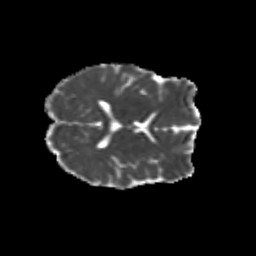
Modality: MD
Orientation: axial
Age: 31
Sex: female
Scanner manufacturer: siemens
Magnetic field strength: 3 T
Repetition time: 3.5 s
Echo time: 0.104 s